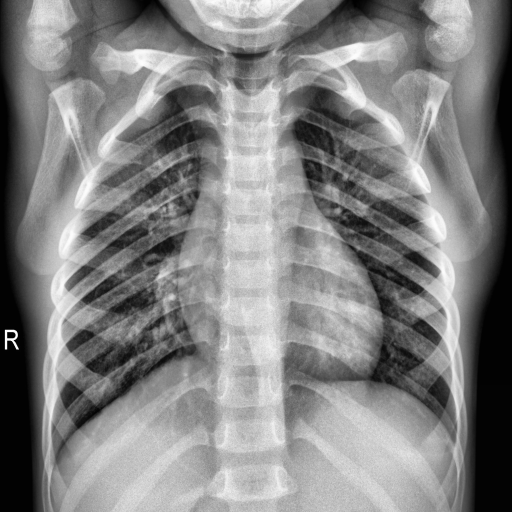
Finding: NORMAL